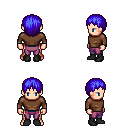
a pixel art fantasy rpg character, male body template, human, light skin, brown long-sleeve shirt, magenta pants, blue plain hairstyle, black shoes, four views (front, back, left, right), 2x2 character sprite sheet, small pixel art, hard edges, no anti-aliasing